Chest X-ray:
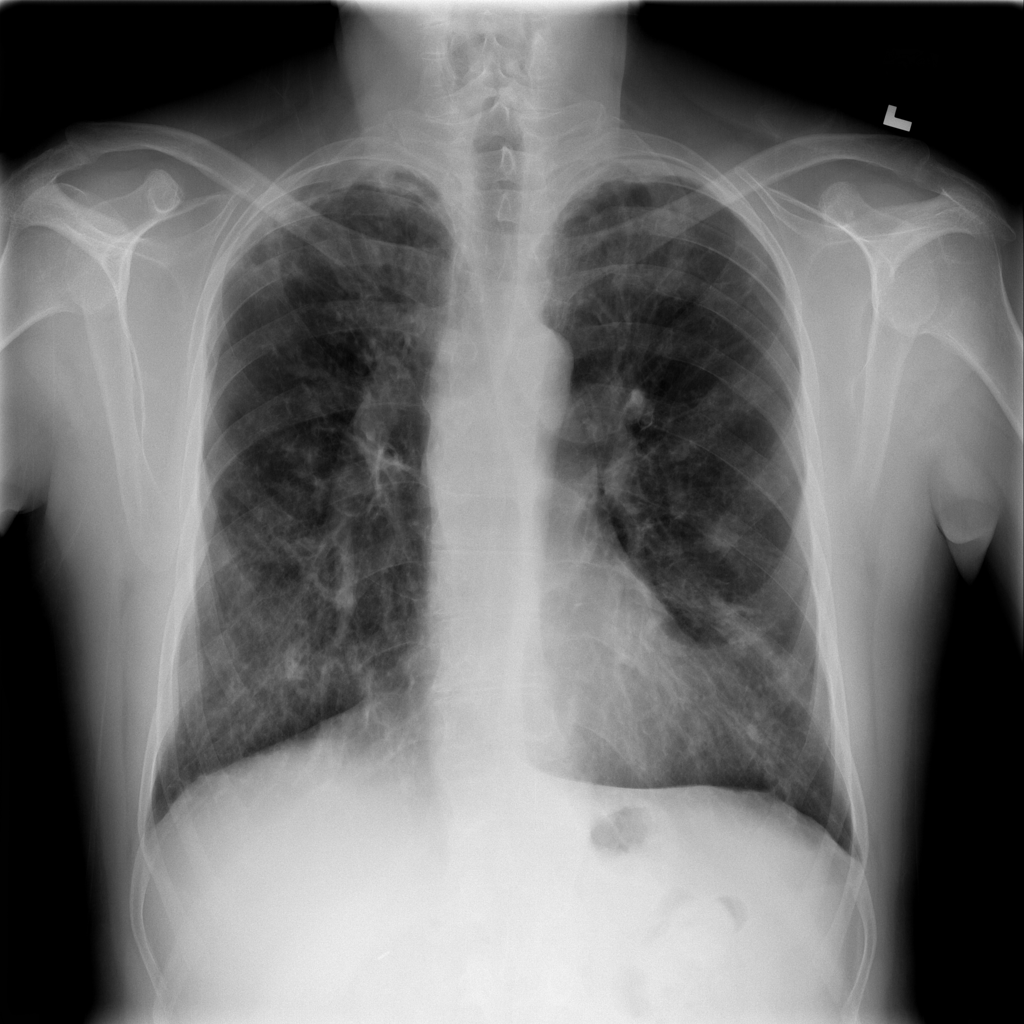
Findings: Consolidation, Emphysema
No abnormal finding: no